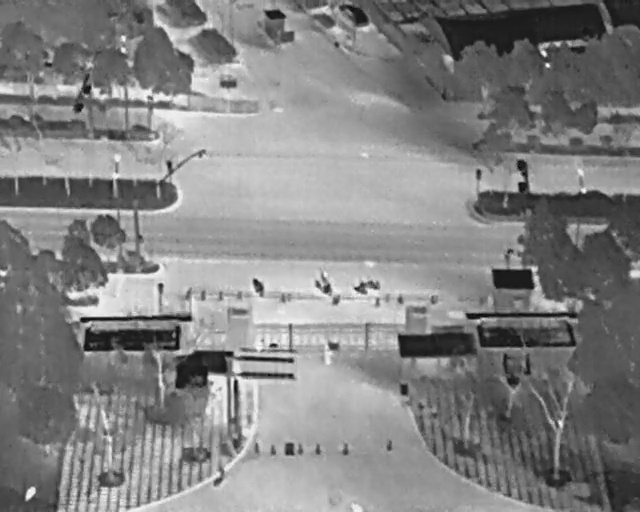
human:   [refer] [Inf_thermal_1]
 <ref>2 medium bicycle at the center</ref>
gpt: <box>[[56, 53, 58, 58, 2], [48, 54, 52, 57, 144]]</box>